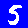
Digit: 5